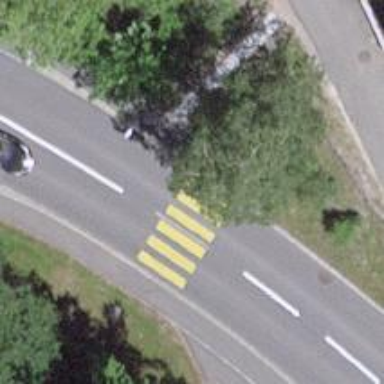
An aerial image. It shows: Uncontrolled road crossing.